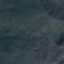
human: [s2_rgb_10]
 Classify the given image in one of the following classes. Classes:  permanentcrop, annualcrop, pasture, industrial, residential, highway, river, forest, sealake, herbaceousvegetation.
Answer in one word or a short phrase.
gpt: HerbaceousVegetation